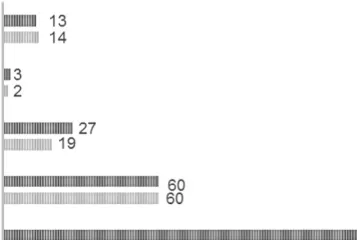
Whereas heart rate parameters in tilt table examination and daytime sleepiness (ESS = Epworth sleepiness Scale) did not worsen over time, orthostatic symptoms (sum score of points of the Winker Scale) improved by therapy. Orthostatic intolerance improved from 3 points before therapy (orthostatic symptoms occur in most occasions and orthostatic stress regularly produces symptoms, impairment of daily activities, standing time about 1 min) to 2 points (orthostatic symptoms occur frequently, at least once a week and orthostatic stress usually produces symptoms, standing time about 5 minutes). HF=Heart rate.
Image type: electrography (ekg)